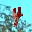
Label: 4